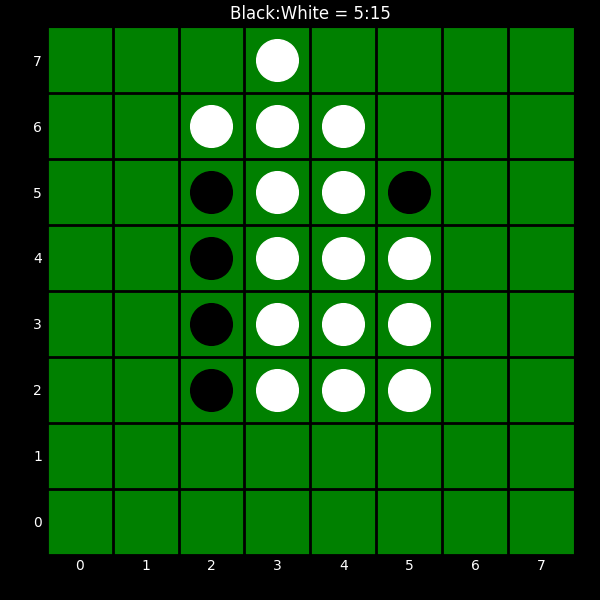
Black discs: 5
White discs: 15